Aerial crown-view tile of a tropical tree (Barro Colorado Island, Panama), acquired 20240611:
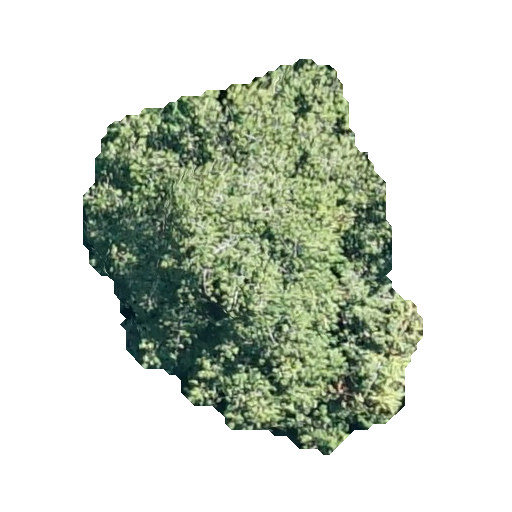
Species: Virola surinamensis
GBIF accepted scientific name: Virola surinamensis
Crown area: 142.78 m²